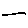
Label: line